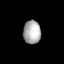
Tissue: skin
Cell type: Epithelial cells
Senescence score: 0.8282
Nuclear area (px): 404
Mean DAPI intensity: 170.666